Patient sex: M
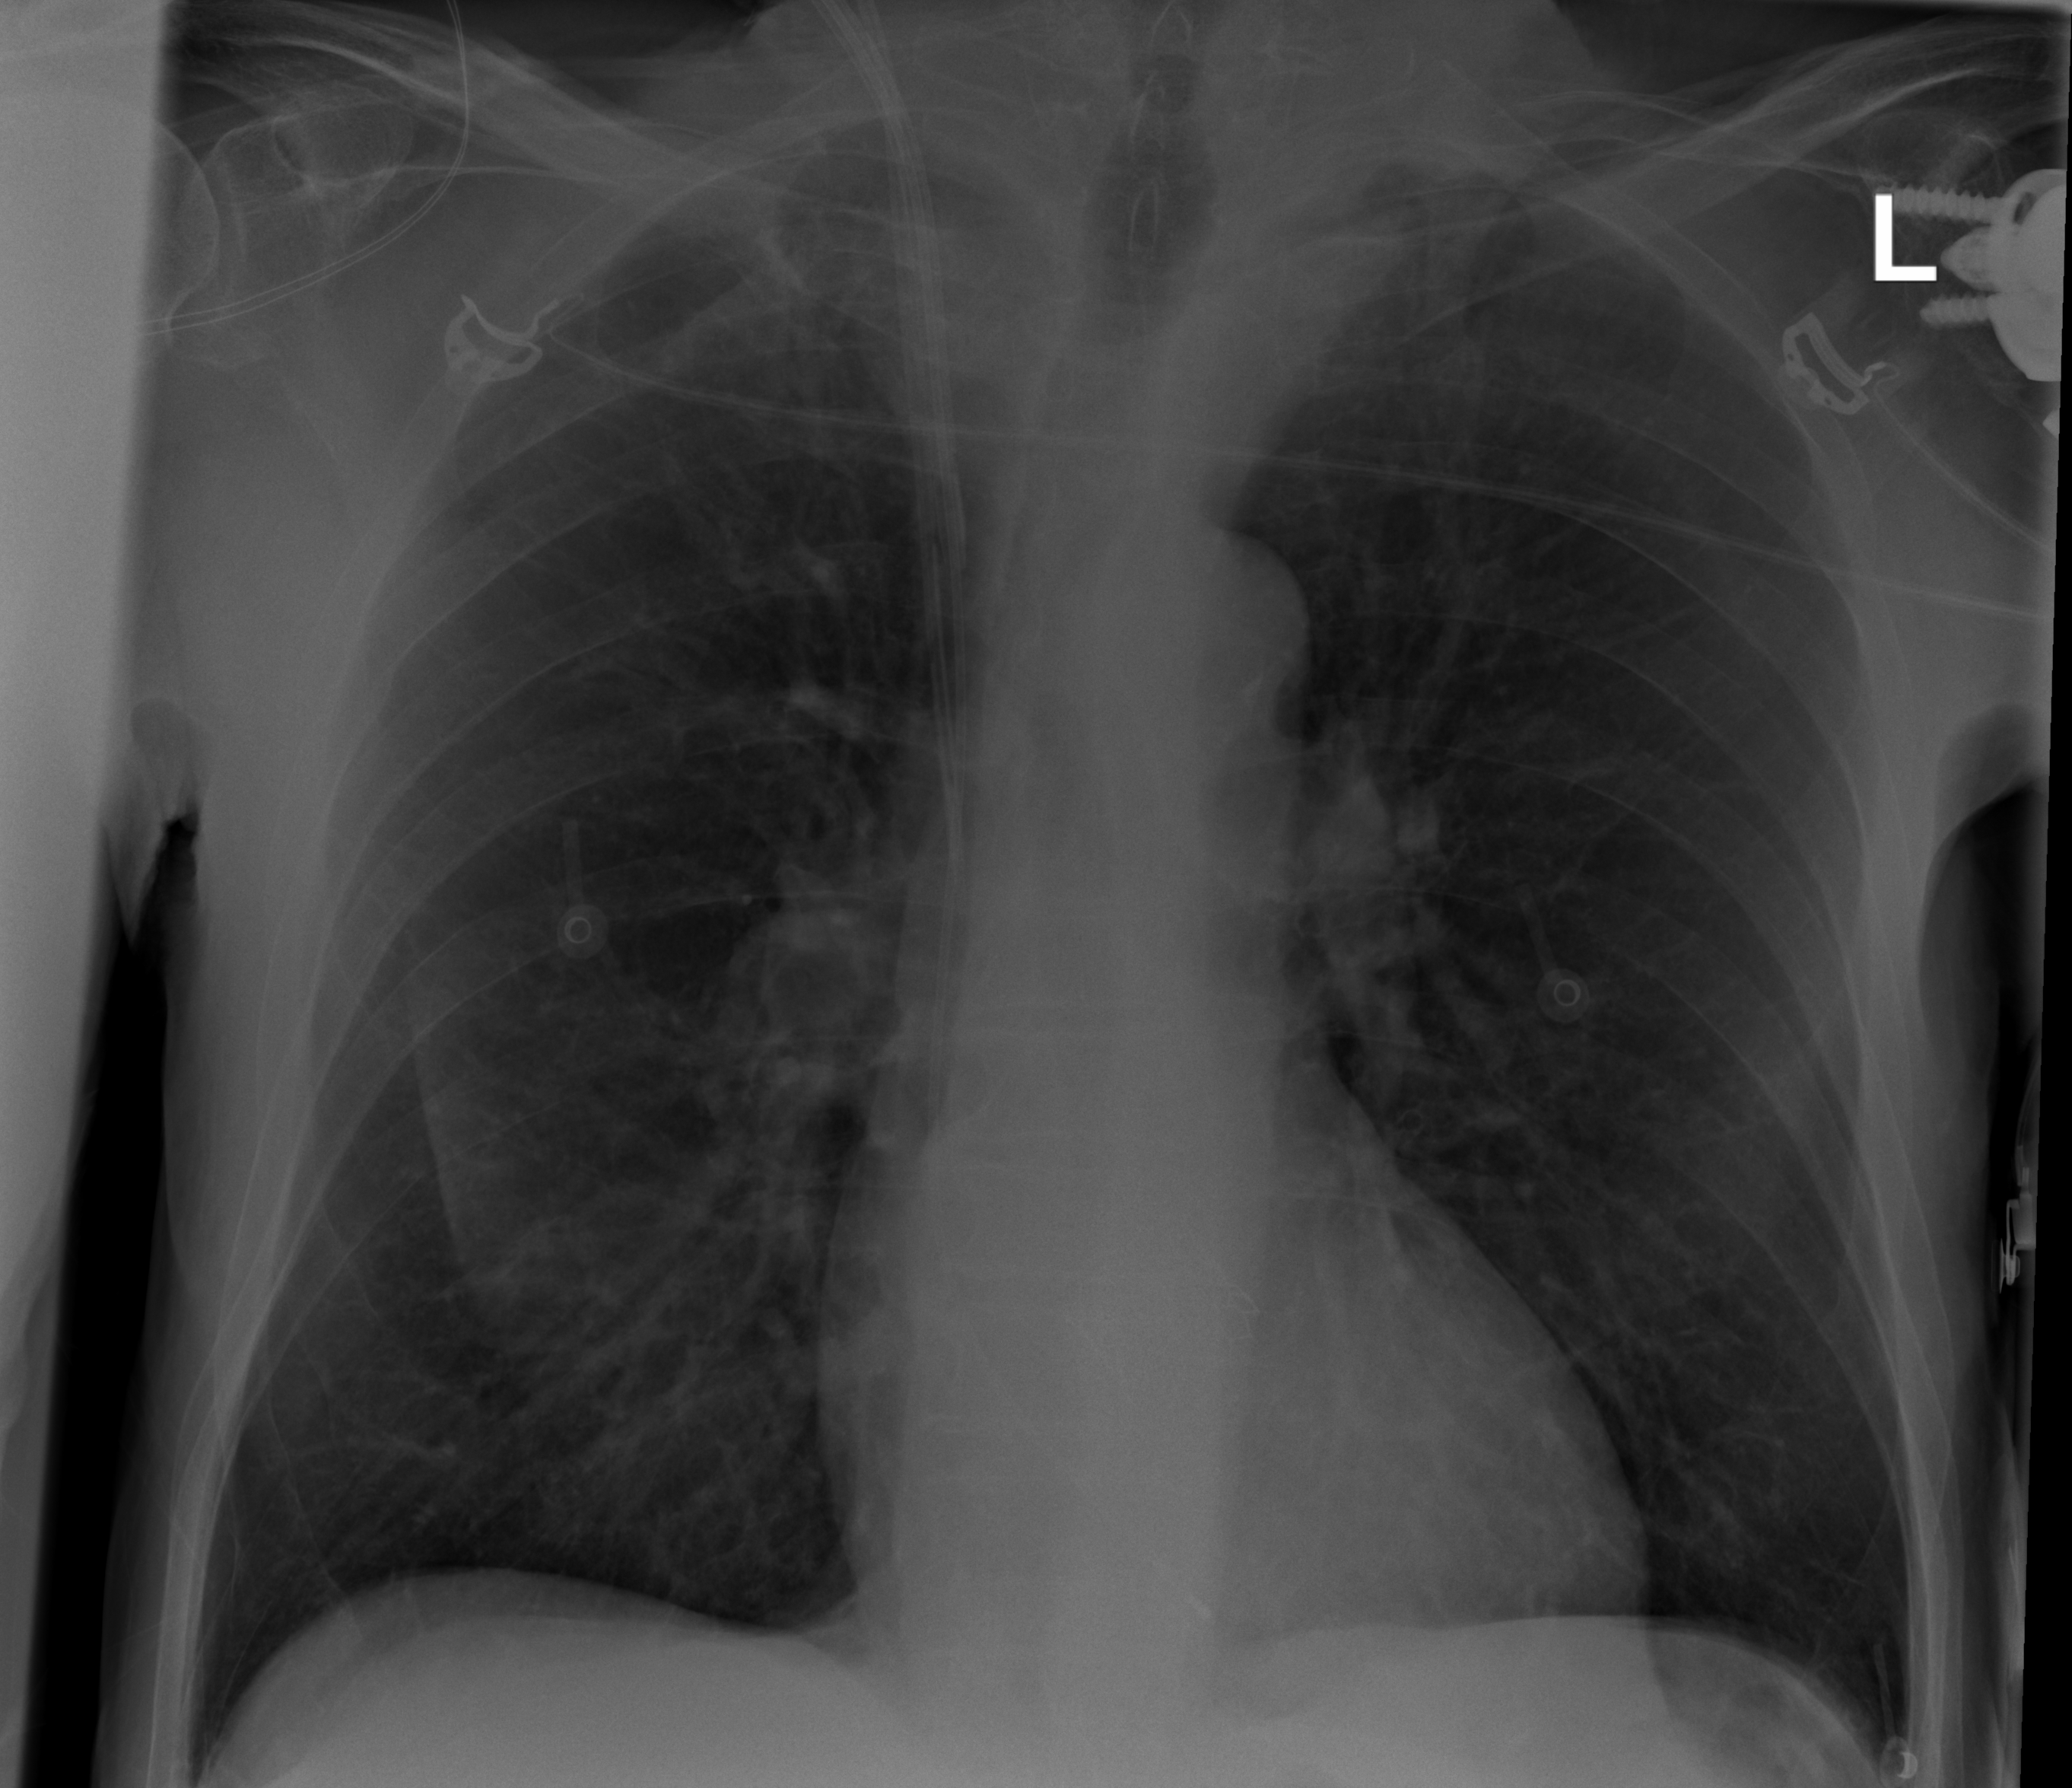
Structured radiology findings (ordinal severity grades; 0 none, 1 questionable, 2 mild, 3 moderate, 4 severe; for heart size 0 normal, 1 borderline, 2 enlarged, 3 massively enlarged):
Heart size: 0
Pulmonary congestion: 0
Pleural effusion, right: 0
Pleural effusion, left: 0
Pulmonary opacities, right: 0
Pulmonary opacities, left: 0
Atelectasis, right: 1
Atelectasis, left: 0